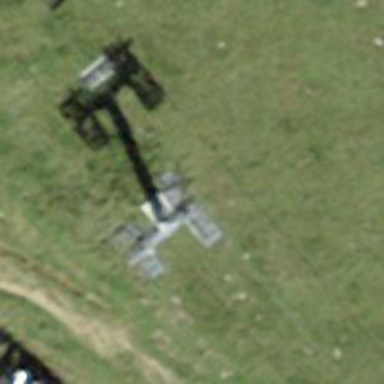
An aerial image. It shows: Pylon used for aerialway.